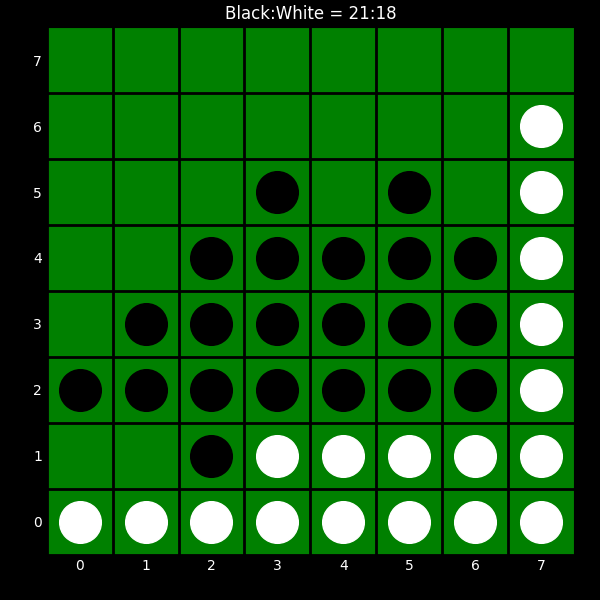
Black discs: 21
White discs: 18